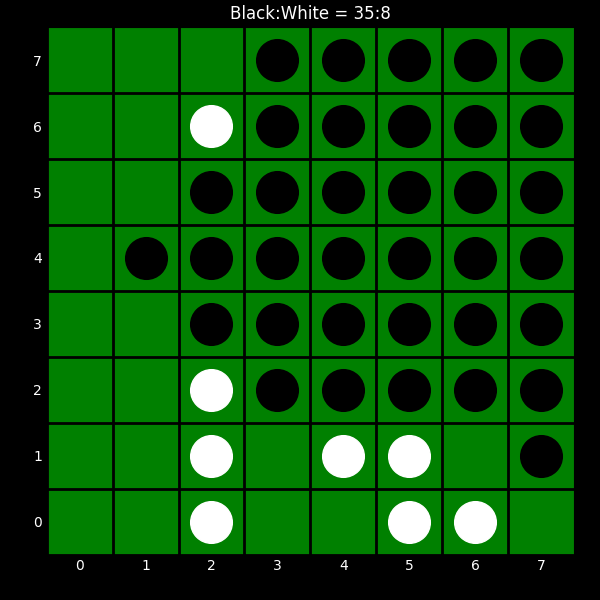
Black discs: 35
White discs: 8